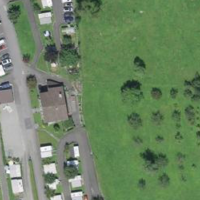
EUNIS habitat code: 53
Species observed at this site:
Vanessa cardui
Bufo bufo
Colias croceus
Polygonia c-album
Satyrium w-album
Argynnis paphia
Dioscorea communis
Carcharodus alceae
Maniola jurtina
Erebia ligea
Celastrina argiolus